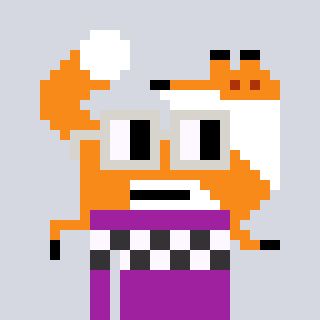
a pixel art character with square light gray glasses, a fox-shaped head and a magenta-colored body on a cool background